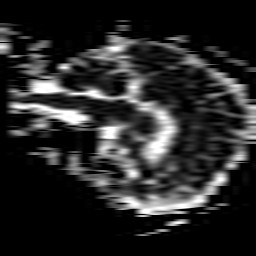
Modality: ADC
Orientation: sagittal
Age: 78
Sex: female
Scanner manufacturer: philips
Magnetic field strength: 1.5 T
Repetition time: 4.801 s
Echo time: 0.07764 s